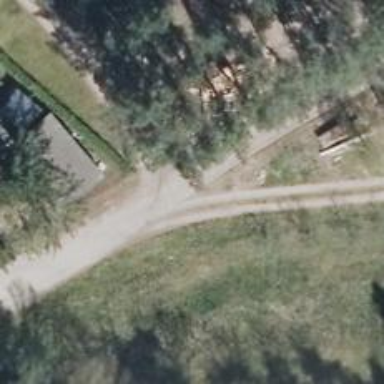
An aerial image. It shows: Residential road with ground surface.